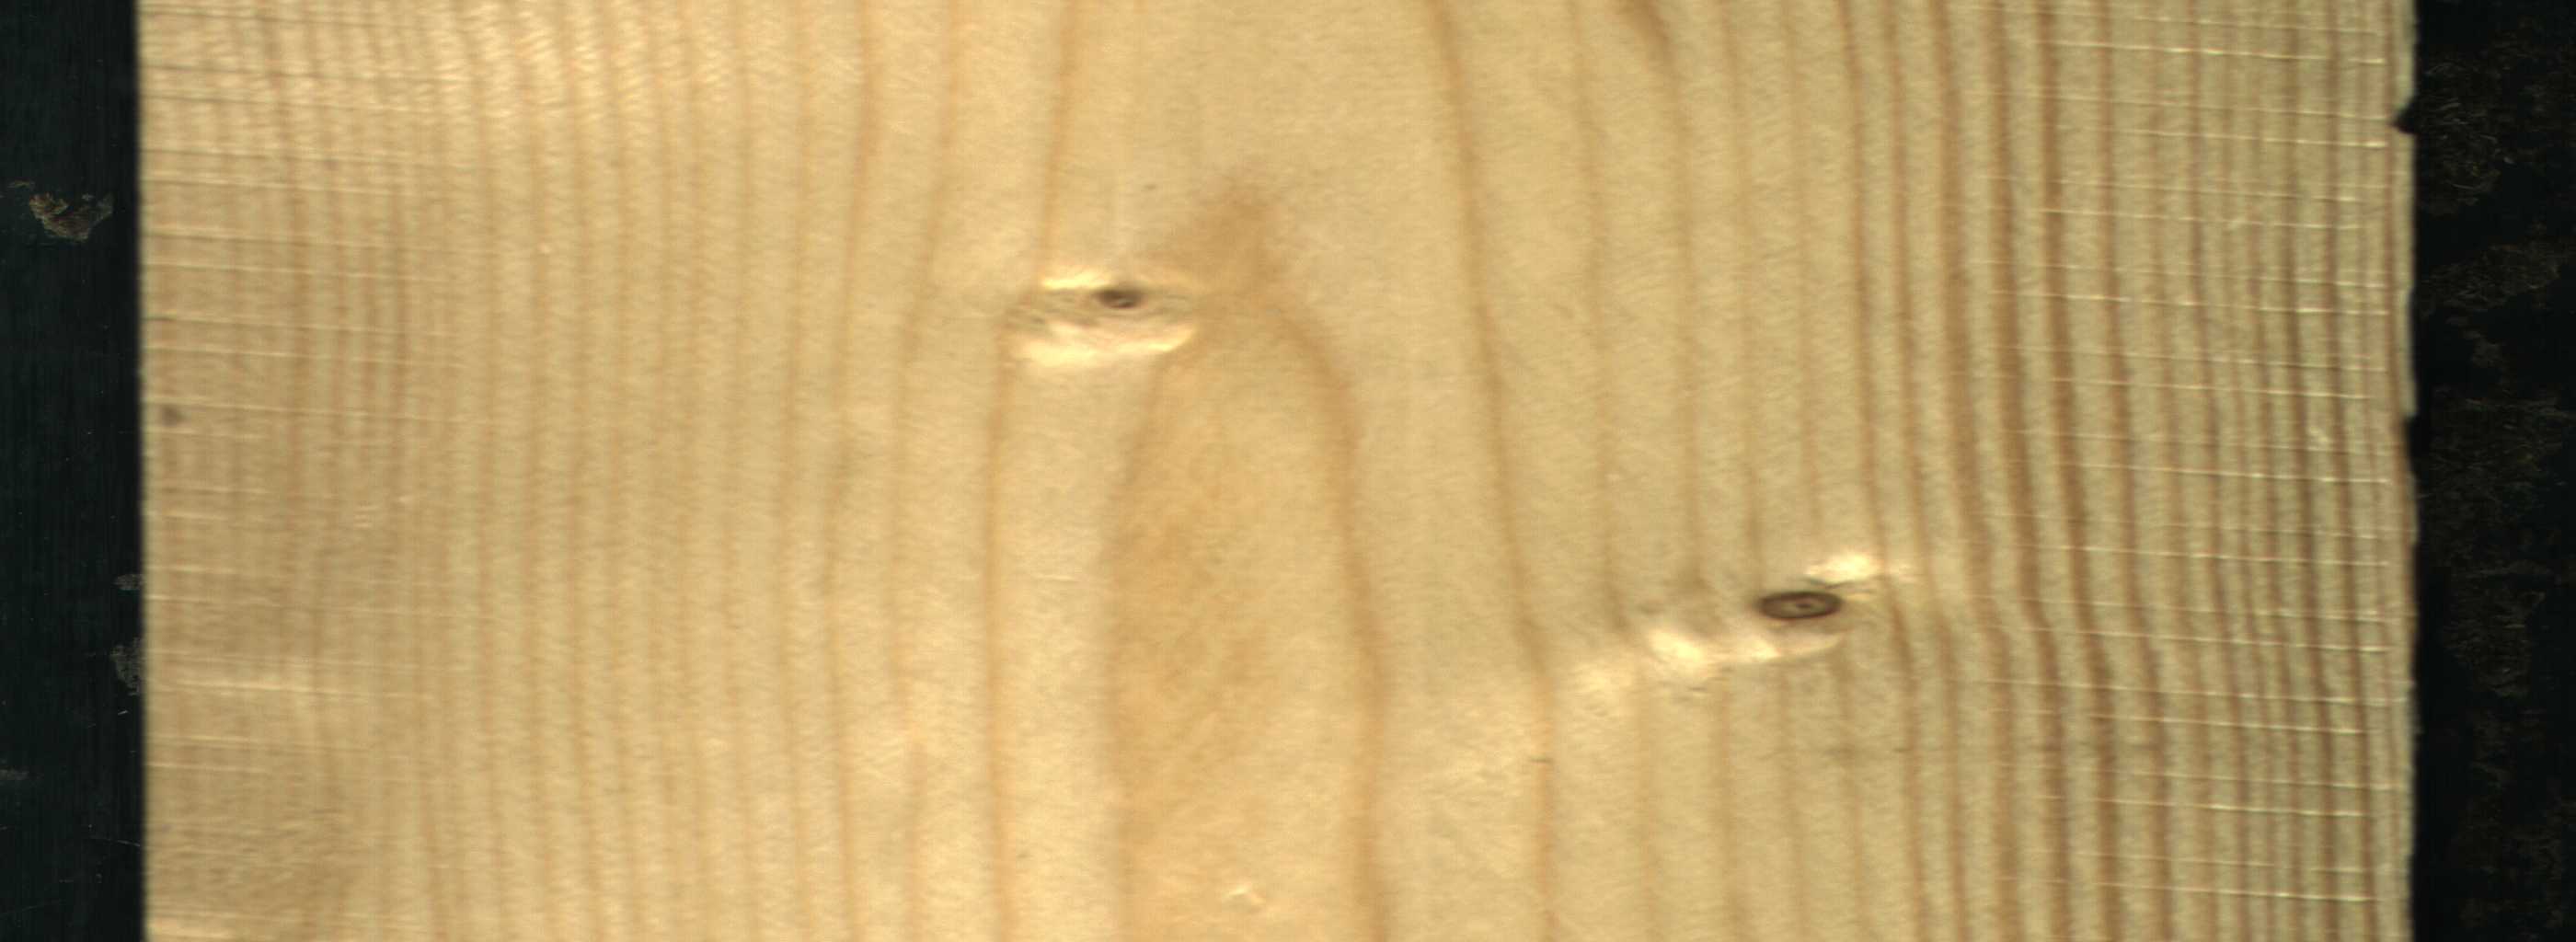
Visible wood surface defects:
Live_Knot
Live_Knot